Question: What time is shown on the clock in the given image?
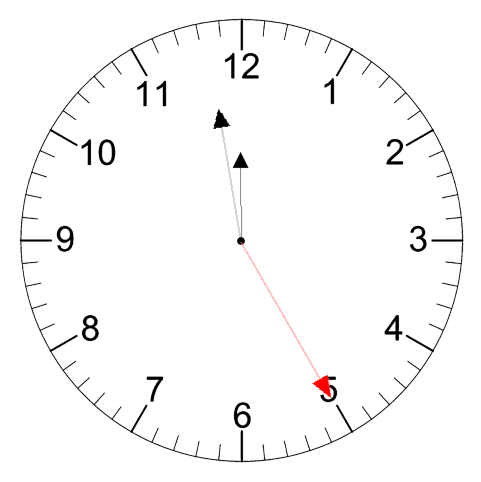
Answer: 11:58:25